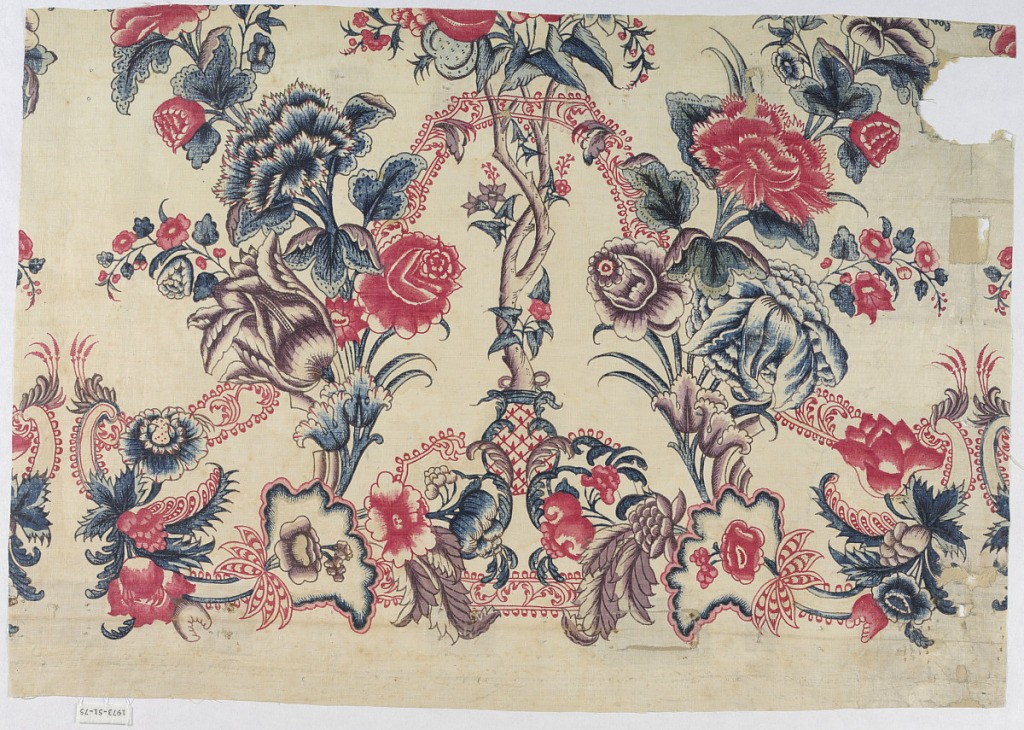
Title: Chintz border
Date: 18th century
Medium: cotton Technique: mordants for 2 reds and 2 purples applied by pen and brush; madder dyed; blue applied in two strengths by brush; chintz on plain weave
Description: Part of a border with an essentially symmetrical arrangement of plants and scrolls on right side of a tree.